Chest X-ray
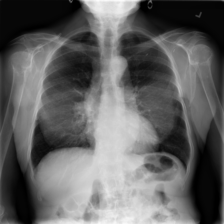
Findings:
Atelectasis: negative
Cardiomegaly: negative
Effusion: negative
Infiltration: negative
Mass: negative
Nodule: negative
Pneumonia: negative
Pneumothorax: negative
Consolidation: negative
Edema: negative
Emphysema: negative
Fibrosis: negative
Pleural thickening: negative
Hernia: negative